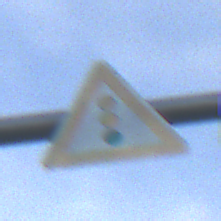
Verkehrszeichen: Lichtzeichenanlage
Umgebung: Outdoor, Nature
Tageszeit: MorningAfternoon
Wetter: PartlyCloudy
Licht: Natural
Jahreszeit: NotSpecified
Kontrast: MediumContrast